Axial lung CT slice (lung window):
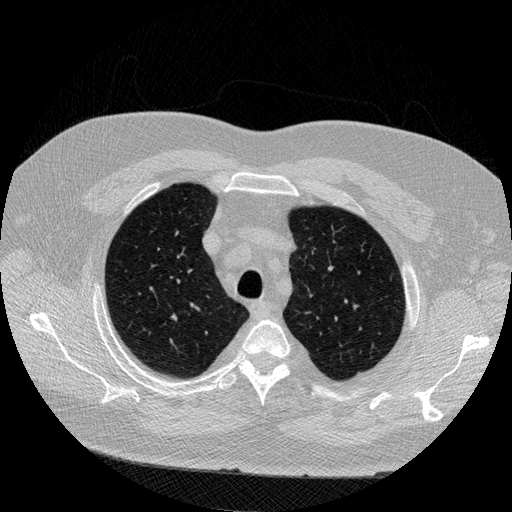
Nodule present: no